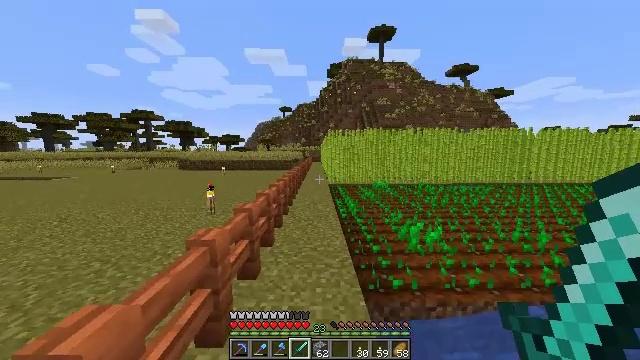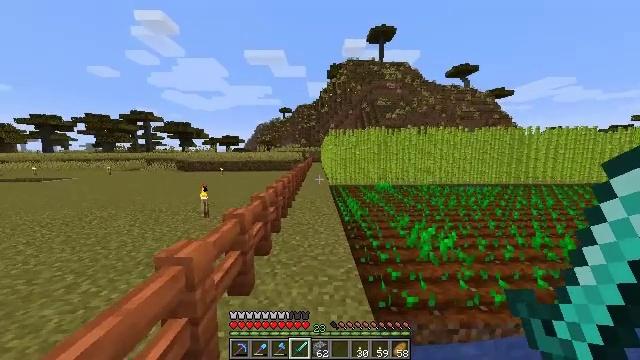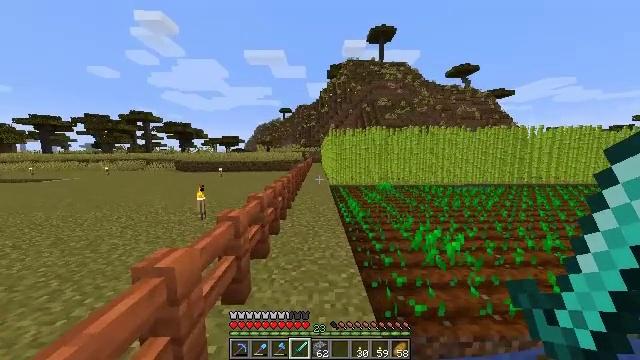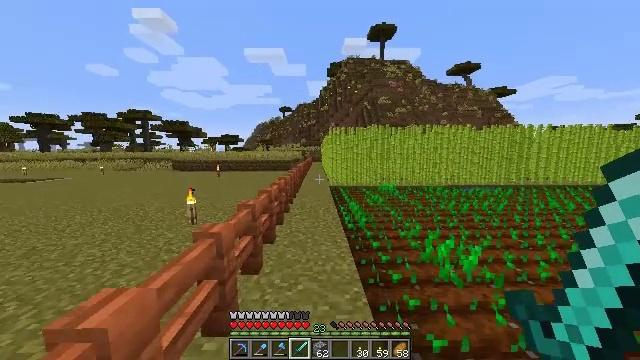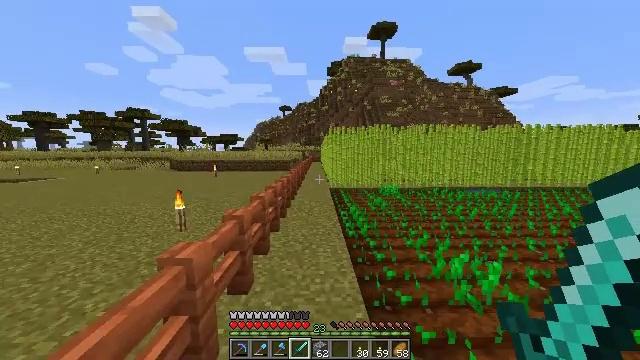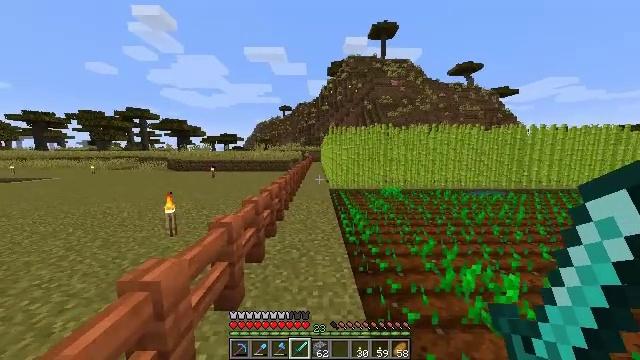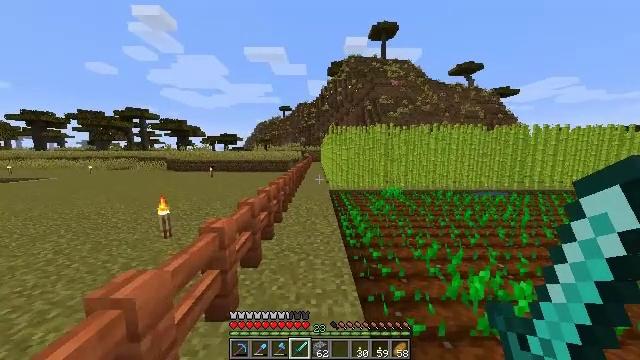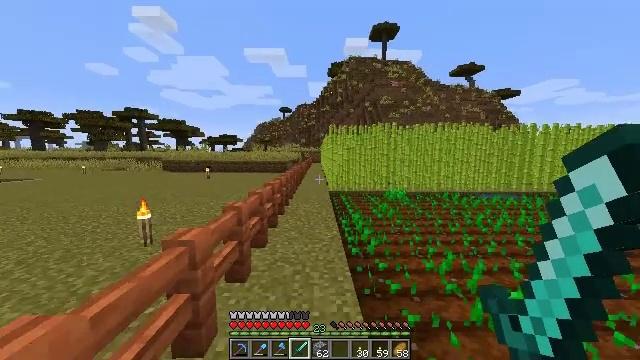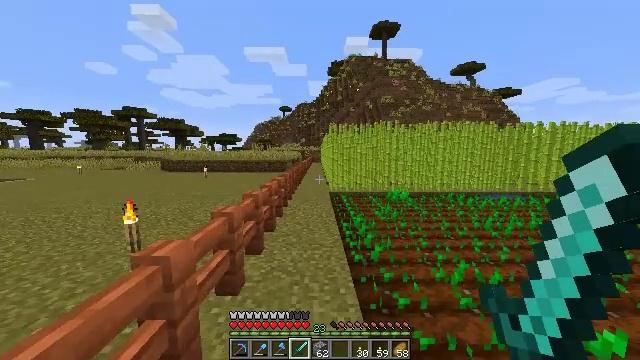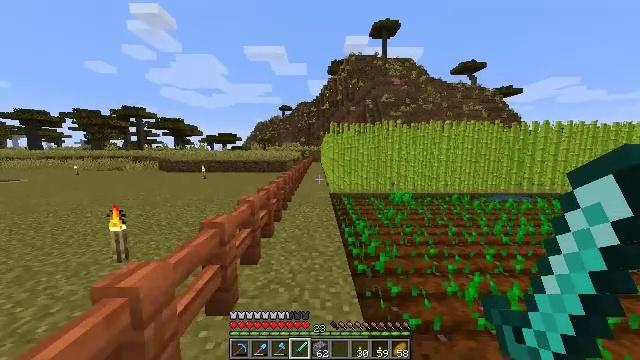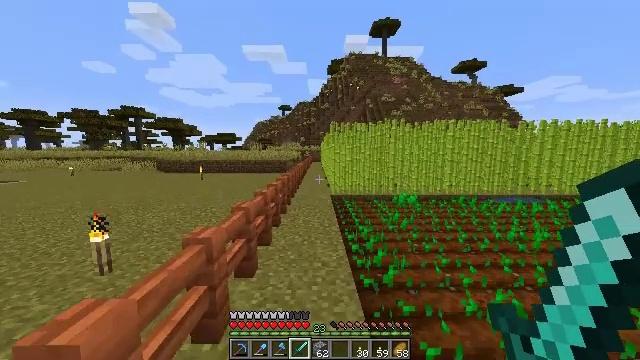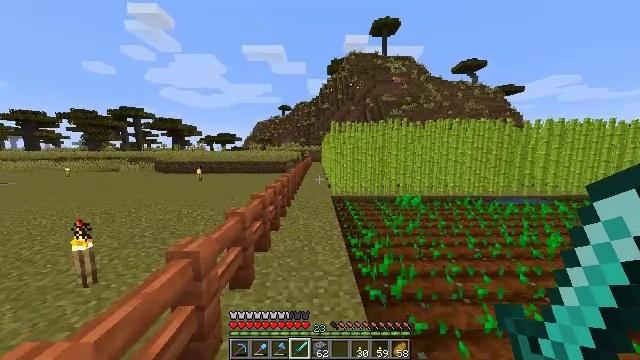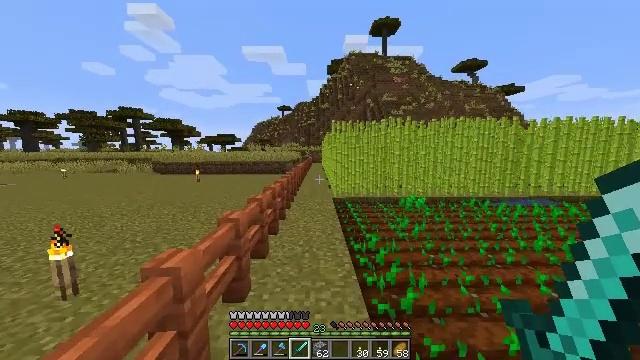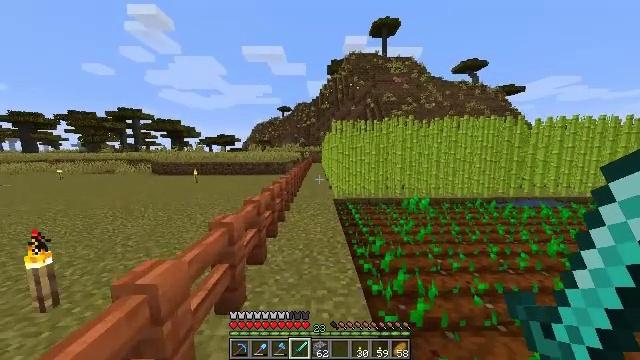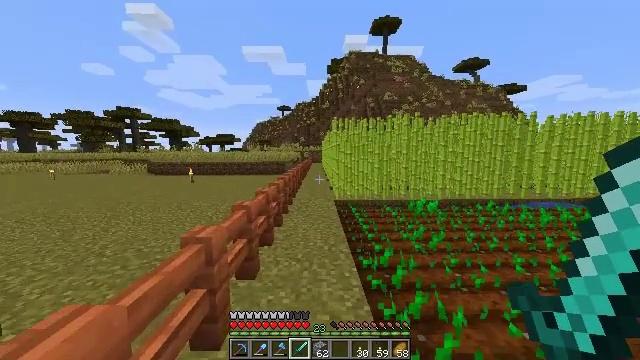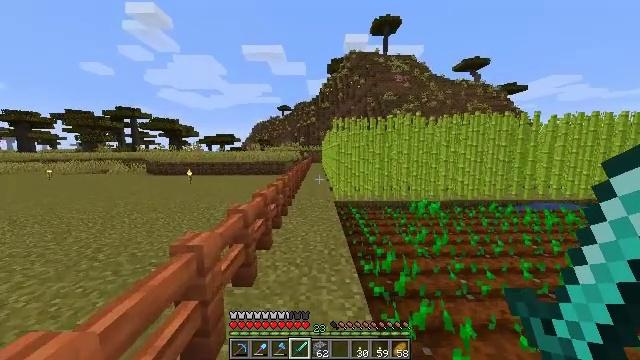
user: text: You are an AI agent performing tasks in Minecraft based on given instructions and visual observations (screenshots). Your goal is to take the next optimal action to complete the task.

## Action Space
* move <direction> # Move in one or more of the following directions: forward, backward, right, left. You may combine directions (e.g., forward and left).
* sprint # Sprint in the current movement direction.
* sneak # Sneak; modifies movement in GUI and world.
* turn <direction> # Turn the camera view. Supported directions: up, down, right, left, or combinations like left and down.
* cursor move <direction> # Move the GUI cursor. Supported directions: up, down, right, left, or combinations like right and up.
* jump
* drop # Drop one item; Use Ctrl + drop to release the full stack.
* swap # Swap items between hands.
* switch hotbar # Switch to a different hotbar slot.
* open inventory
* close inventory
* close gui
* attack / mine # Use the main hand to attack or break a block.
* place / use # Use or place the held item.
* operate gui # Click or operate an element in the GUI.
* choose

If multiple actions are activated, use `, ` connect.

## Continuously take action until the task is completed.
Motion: motion action
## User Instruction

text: Break the sugar cane.
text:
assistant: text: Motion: move forward, sprint
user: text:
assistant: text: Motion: move forward, sprint
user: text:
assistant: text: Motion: move forward, sprint
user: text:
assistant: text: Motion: move forward, sprint
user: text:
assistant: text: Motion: move forward, sprint
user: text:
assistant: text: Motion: move forward, sprint
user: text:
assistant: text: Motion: move forward, sprint
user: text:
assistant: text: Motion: move forward, sprint
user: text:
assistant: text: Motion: move forward, sprint
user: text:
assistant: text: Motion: move forward, sprint
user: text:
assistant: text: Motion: move forward, sprint
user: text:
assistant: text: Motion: move forward, sprint
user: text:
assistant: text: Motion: move forward, sprint
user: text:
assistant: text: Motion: move forward, sprint
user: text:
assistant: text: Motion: move forward, sprint
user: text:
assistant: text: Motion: move forward, sprint
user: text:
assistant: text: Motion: move forward, sprint
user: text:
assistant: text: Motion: move forward, sprint
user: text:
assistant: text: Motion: move forward, sprint
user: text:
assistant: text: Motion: move forward, sprint
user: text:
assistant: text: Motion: move forward, sprint
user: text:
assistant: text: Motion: move forward, sprint
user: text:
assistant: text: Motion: move forward, sprint
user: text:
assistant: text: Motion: move forward, sprint
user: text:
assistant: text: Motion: move forward, sprint, turn right and up
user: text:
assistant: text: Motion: move forward, sprint, turn right
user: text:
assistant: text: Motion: move forward, sprint, turn right
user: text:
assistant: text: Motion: move forward, sprint, turn right
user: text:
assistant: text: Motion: move forward and move left, sprint, turn right
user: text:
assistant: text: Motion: move forward and move left, sprint, turn right